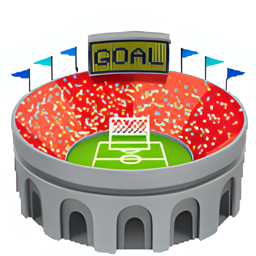
Name: stadium
Emoji: 🏟
Group: Travel & Places
Sub-group: place-building